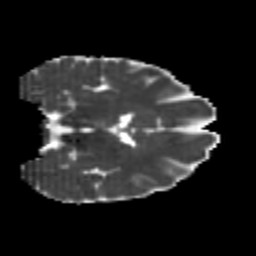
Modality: MD
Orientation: coronal
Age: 25
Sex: female
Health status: healthy
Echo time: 0.074 s